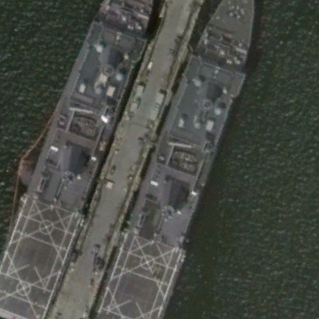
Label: combat